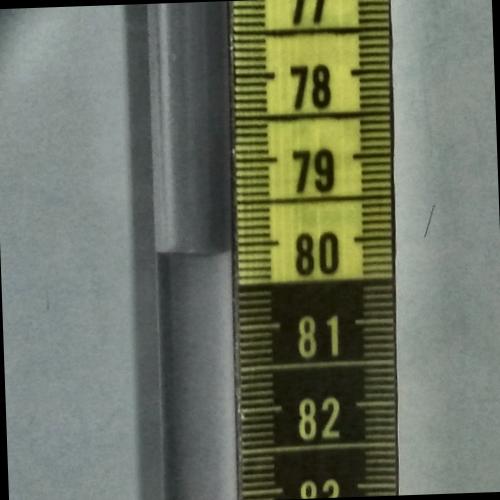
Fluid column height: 80.1 cm